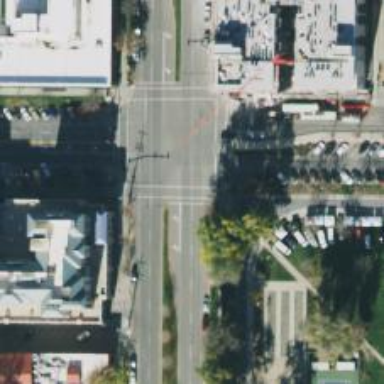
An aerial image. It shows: Footway with asphalt surface and marked with lines at the crossing.